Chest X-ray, AP view. Patient: 34 years old, sex M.
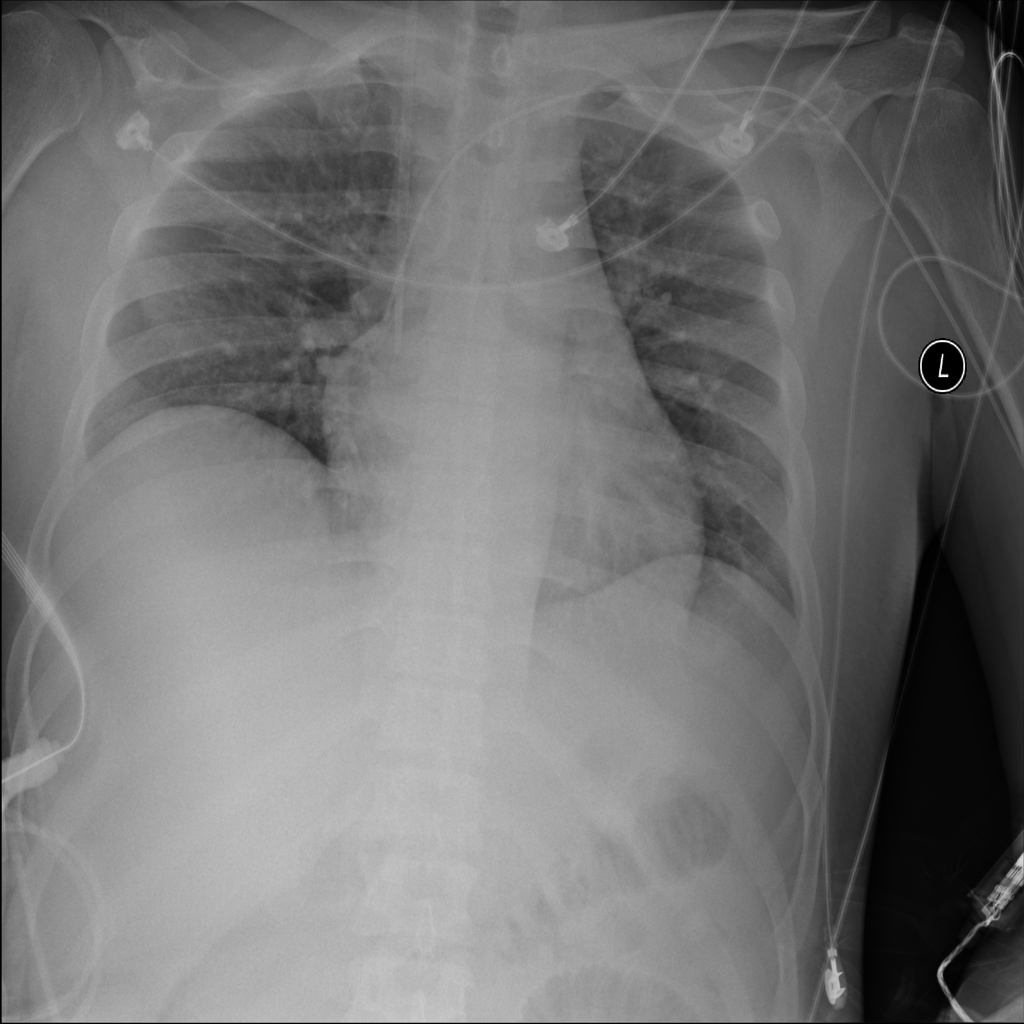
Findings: No Finding